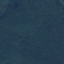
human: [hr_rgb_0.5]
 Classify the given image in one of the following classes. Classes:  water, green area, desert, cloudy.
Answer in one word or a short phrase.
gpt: green area